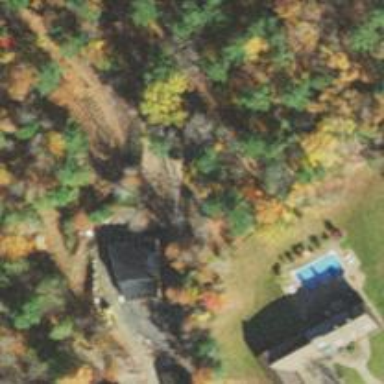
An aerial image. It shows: Miniature railway.